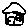
Label: house